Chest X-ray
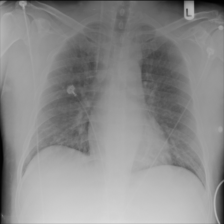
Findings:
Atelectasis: negative
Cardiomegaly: negative
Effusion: negative
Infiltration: negative
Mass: negative
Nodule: negative
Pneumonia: negative
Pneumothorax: negative
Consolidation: negative
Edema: negative
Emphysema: negative
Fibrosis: negative
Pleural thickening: negative
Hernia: negative